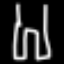
Label: pants